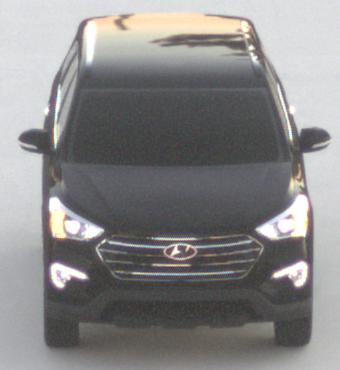
Make: Hyundai
Model: Santa Fe 2.4 GDI
Detailed model: Santa Fe (DM)
Model produced from: 2017/08
Model produced until: 2018/01
Doors: 5
Color: black
Road condition: dry road
Daytime: sunrise or sunset
Contrast: low contrast